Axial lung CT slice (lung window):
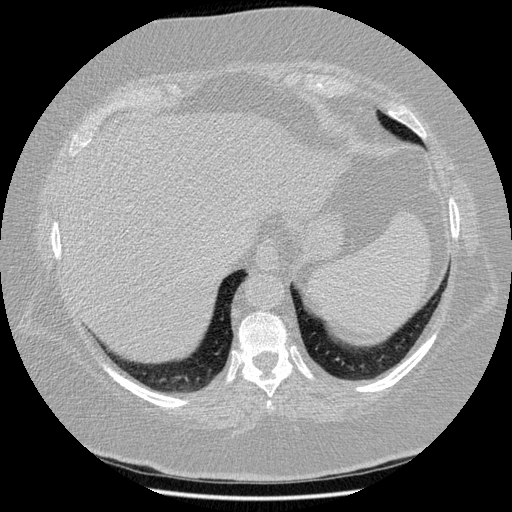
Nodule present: no